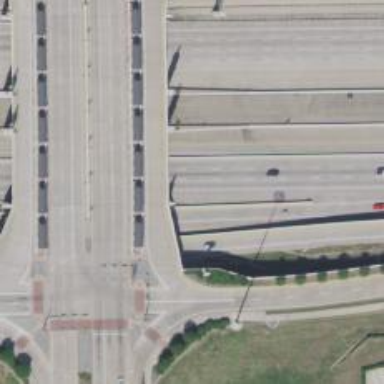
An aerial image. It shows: Secondary link road with bridge.